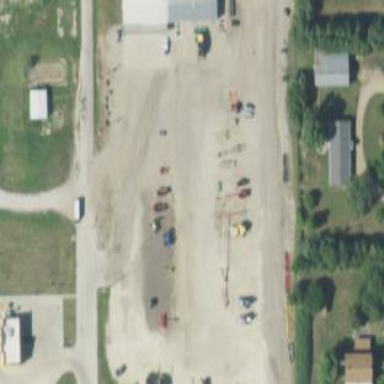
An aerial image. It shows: Shop specializing in farm machinery.